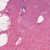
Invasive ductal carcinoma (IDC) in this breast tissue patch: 0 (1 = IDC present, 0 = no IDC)